Aerial crown-view tile of a tropical tree (Barro Colorado Island, Panama), acquired 20250217:
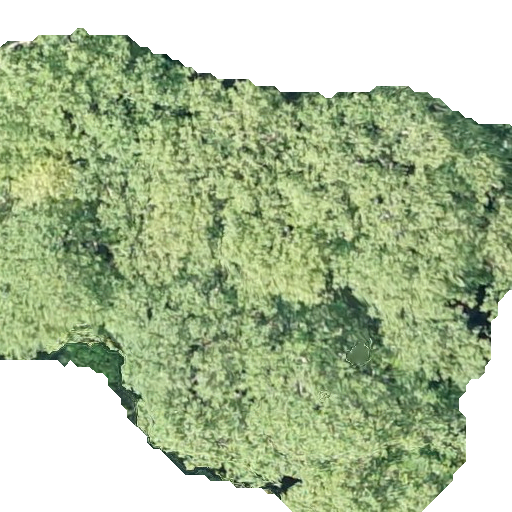
Species: Hieronyma alchorneoides
GBIF accepted scientific name: Hieronyma alchorneoides
Crown area: 334.812 m²